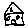
Label: house